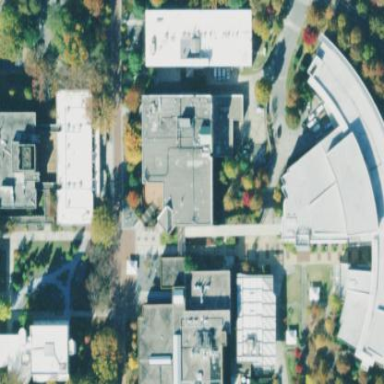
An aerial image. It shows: Academic/research building at Georgia Institute of Technology.